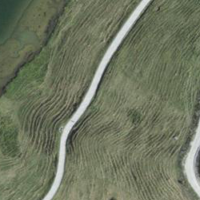
EUNIS habitat code: 24
Species observed at this site:
Geum rivale
Cirsium arvense
Aphantopus hyperantus
Succisa pratensis
Plantago media
Petasites hybridus
Tussilago farfara
Gymnadenia conopsea